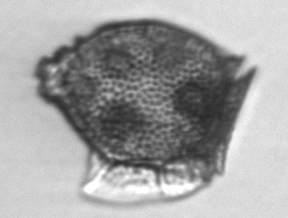
Label: Dinophysis_norvegica